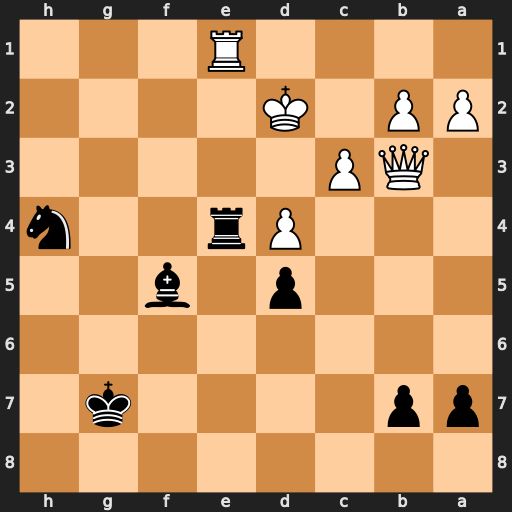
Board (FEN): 8/pp4k1/8/3p1b2/3Pr2n/1QP5/PP1K4/4R3
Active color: b
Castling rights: -
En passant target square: -
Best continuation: Nf3+ Kc1 Rxe1+